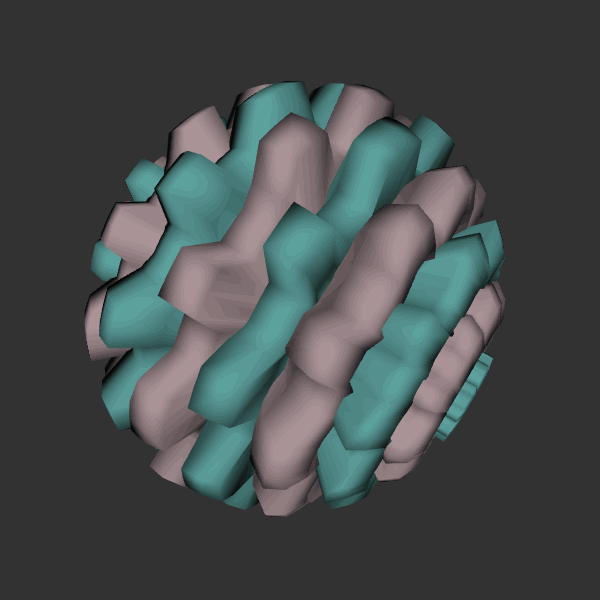
Background: dark